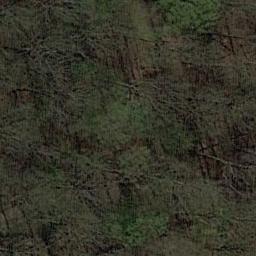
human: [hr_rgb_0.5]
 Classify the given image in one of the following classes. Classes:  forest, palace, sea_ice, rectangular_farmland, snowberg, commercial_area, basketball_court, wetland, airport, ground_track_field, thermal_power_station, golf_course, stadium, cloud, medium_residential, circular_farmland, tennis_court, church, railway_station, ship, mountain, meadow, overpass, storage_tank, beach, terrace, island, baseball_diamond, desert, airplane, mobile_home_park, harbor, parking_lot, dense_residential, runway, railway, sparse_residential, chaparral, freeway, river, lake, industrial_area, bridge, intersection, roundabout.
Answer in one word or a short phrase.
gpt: forest